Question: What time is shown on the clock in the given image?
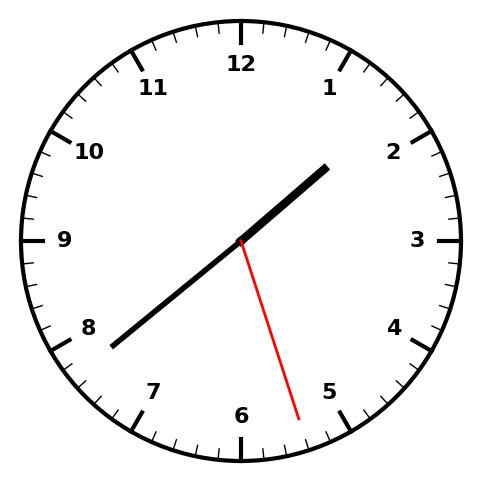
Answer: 01:38:27